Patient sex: M
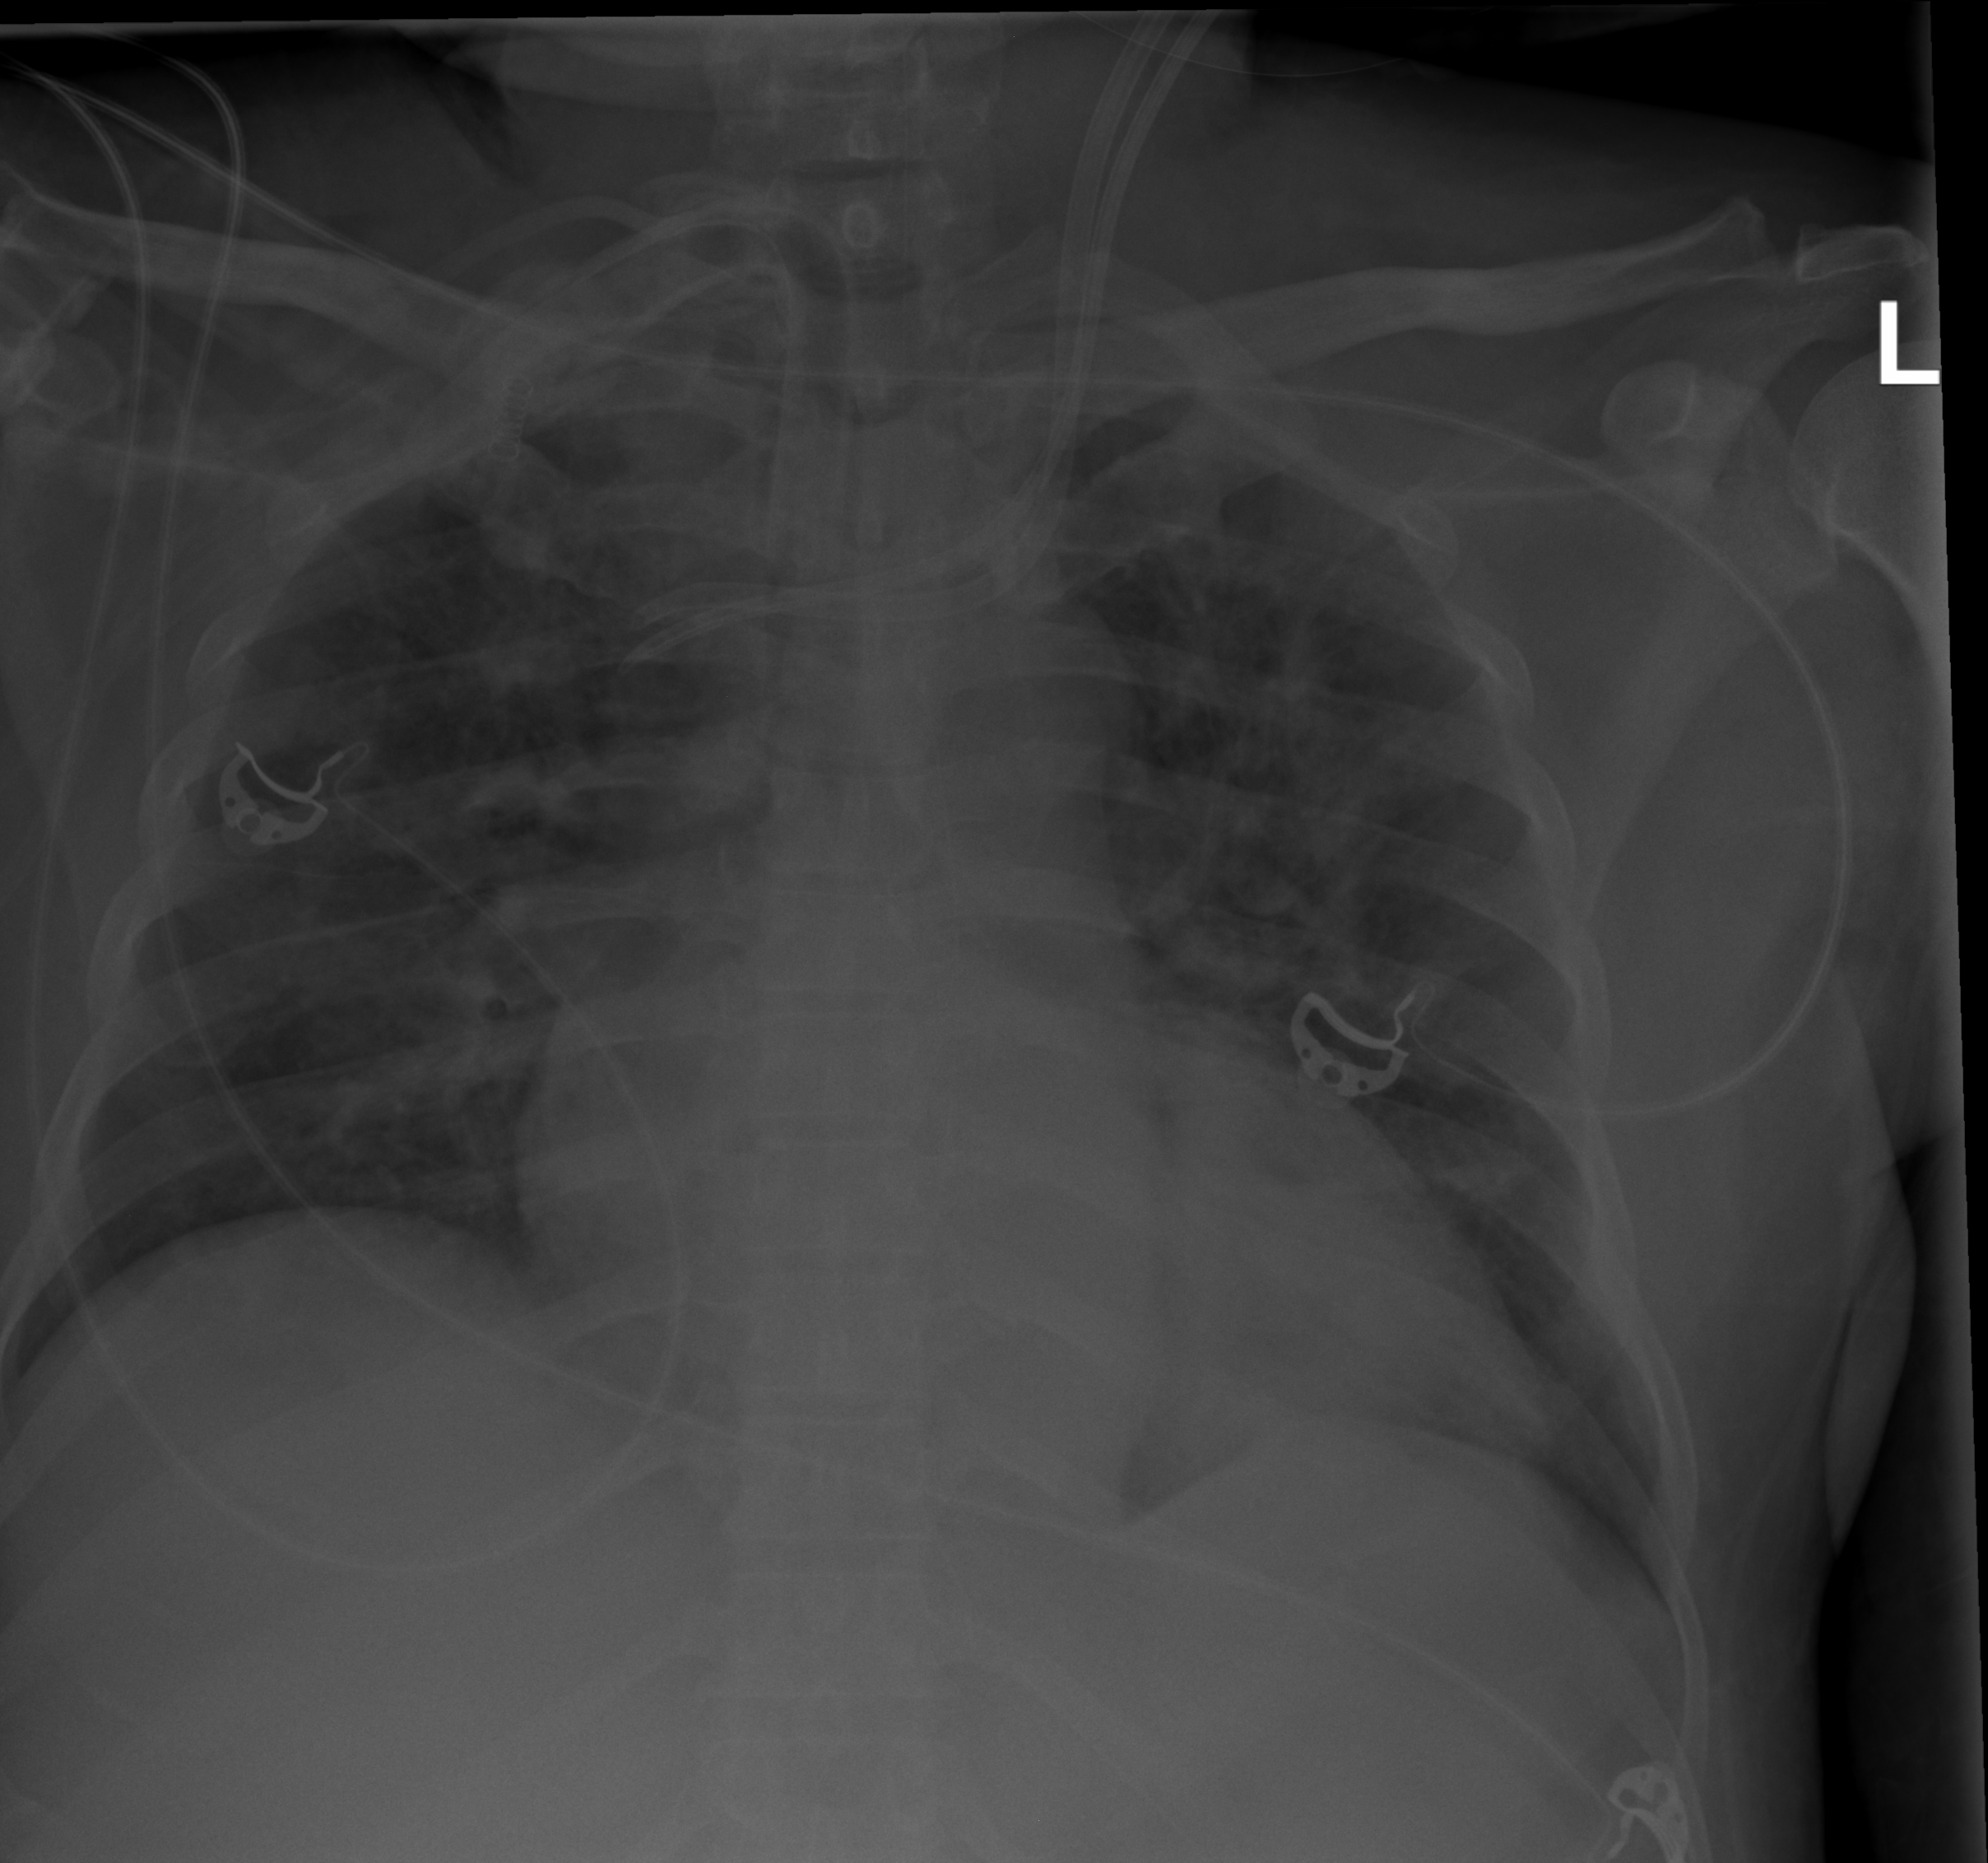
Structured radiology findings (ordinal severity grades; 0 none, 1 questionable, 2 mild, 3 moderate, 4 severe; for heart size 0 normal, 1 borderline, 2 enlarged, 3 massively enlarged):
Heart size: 2
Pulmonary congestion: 0
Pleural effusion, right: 0
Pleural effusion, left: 0
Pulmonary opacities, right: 3
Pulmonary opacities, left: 3
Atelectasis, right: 1
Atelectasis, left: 1